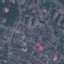
Land use / land cover: Residential